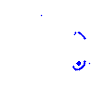
Particle: electron